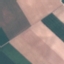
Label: AnnualCrop